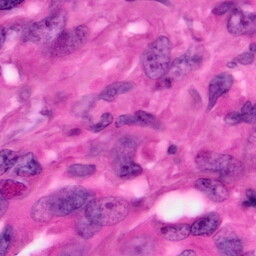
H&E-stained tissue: Pancreatic